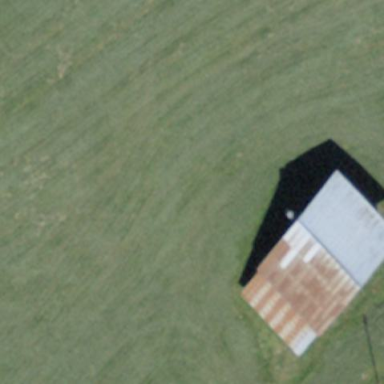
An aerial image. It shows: Rural barn.